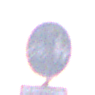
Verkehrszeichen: GetrennterRadUndGehwegRadwegLinks
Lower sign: BesondereFahrzeugeUndTransportgueter7
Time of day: SunriseSunset
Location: Outdoor (Urban)
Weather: Clear
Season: NotSpecified
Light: Natural